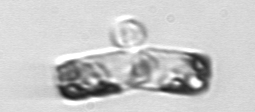
Label: Guinardia_delicatula